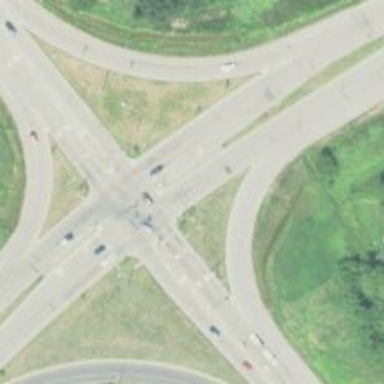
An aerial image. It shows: Roundabout on primary highway.